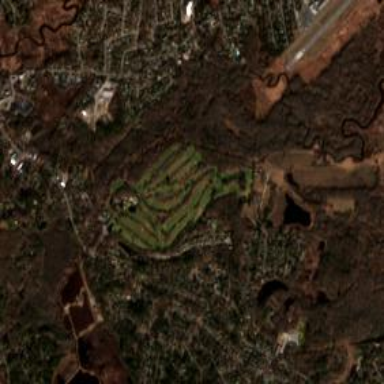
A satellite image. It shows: Golf course.